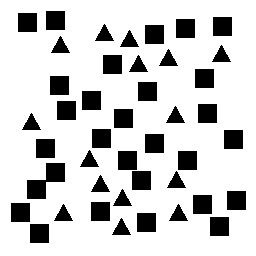
Squares: 29
Triangles: 15
Stars: 0
Total shapes: 44